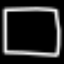
Label: square